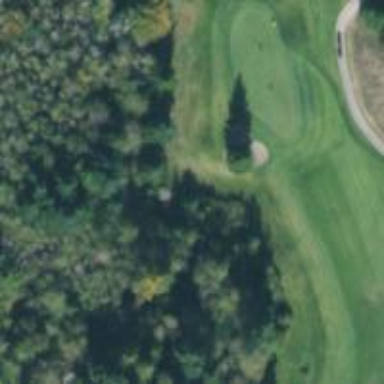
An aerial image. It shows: Tree on the golf course.